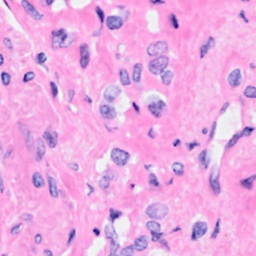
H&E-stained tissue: Breast